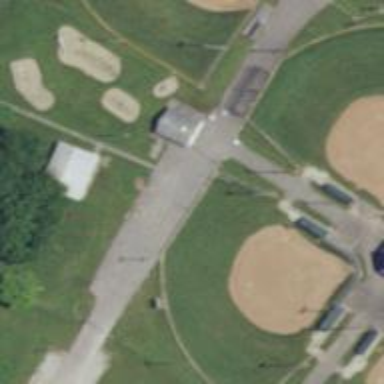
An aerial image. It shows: Baseball pitch for leisure and sports activities.